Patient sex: M
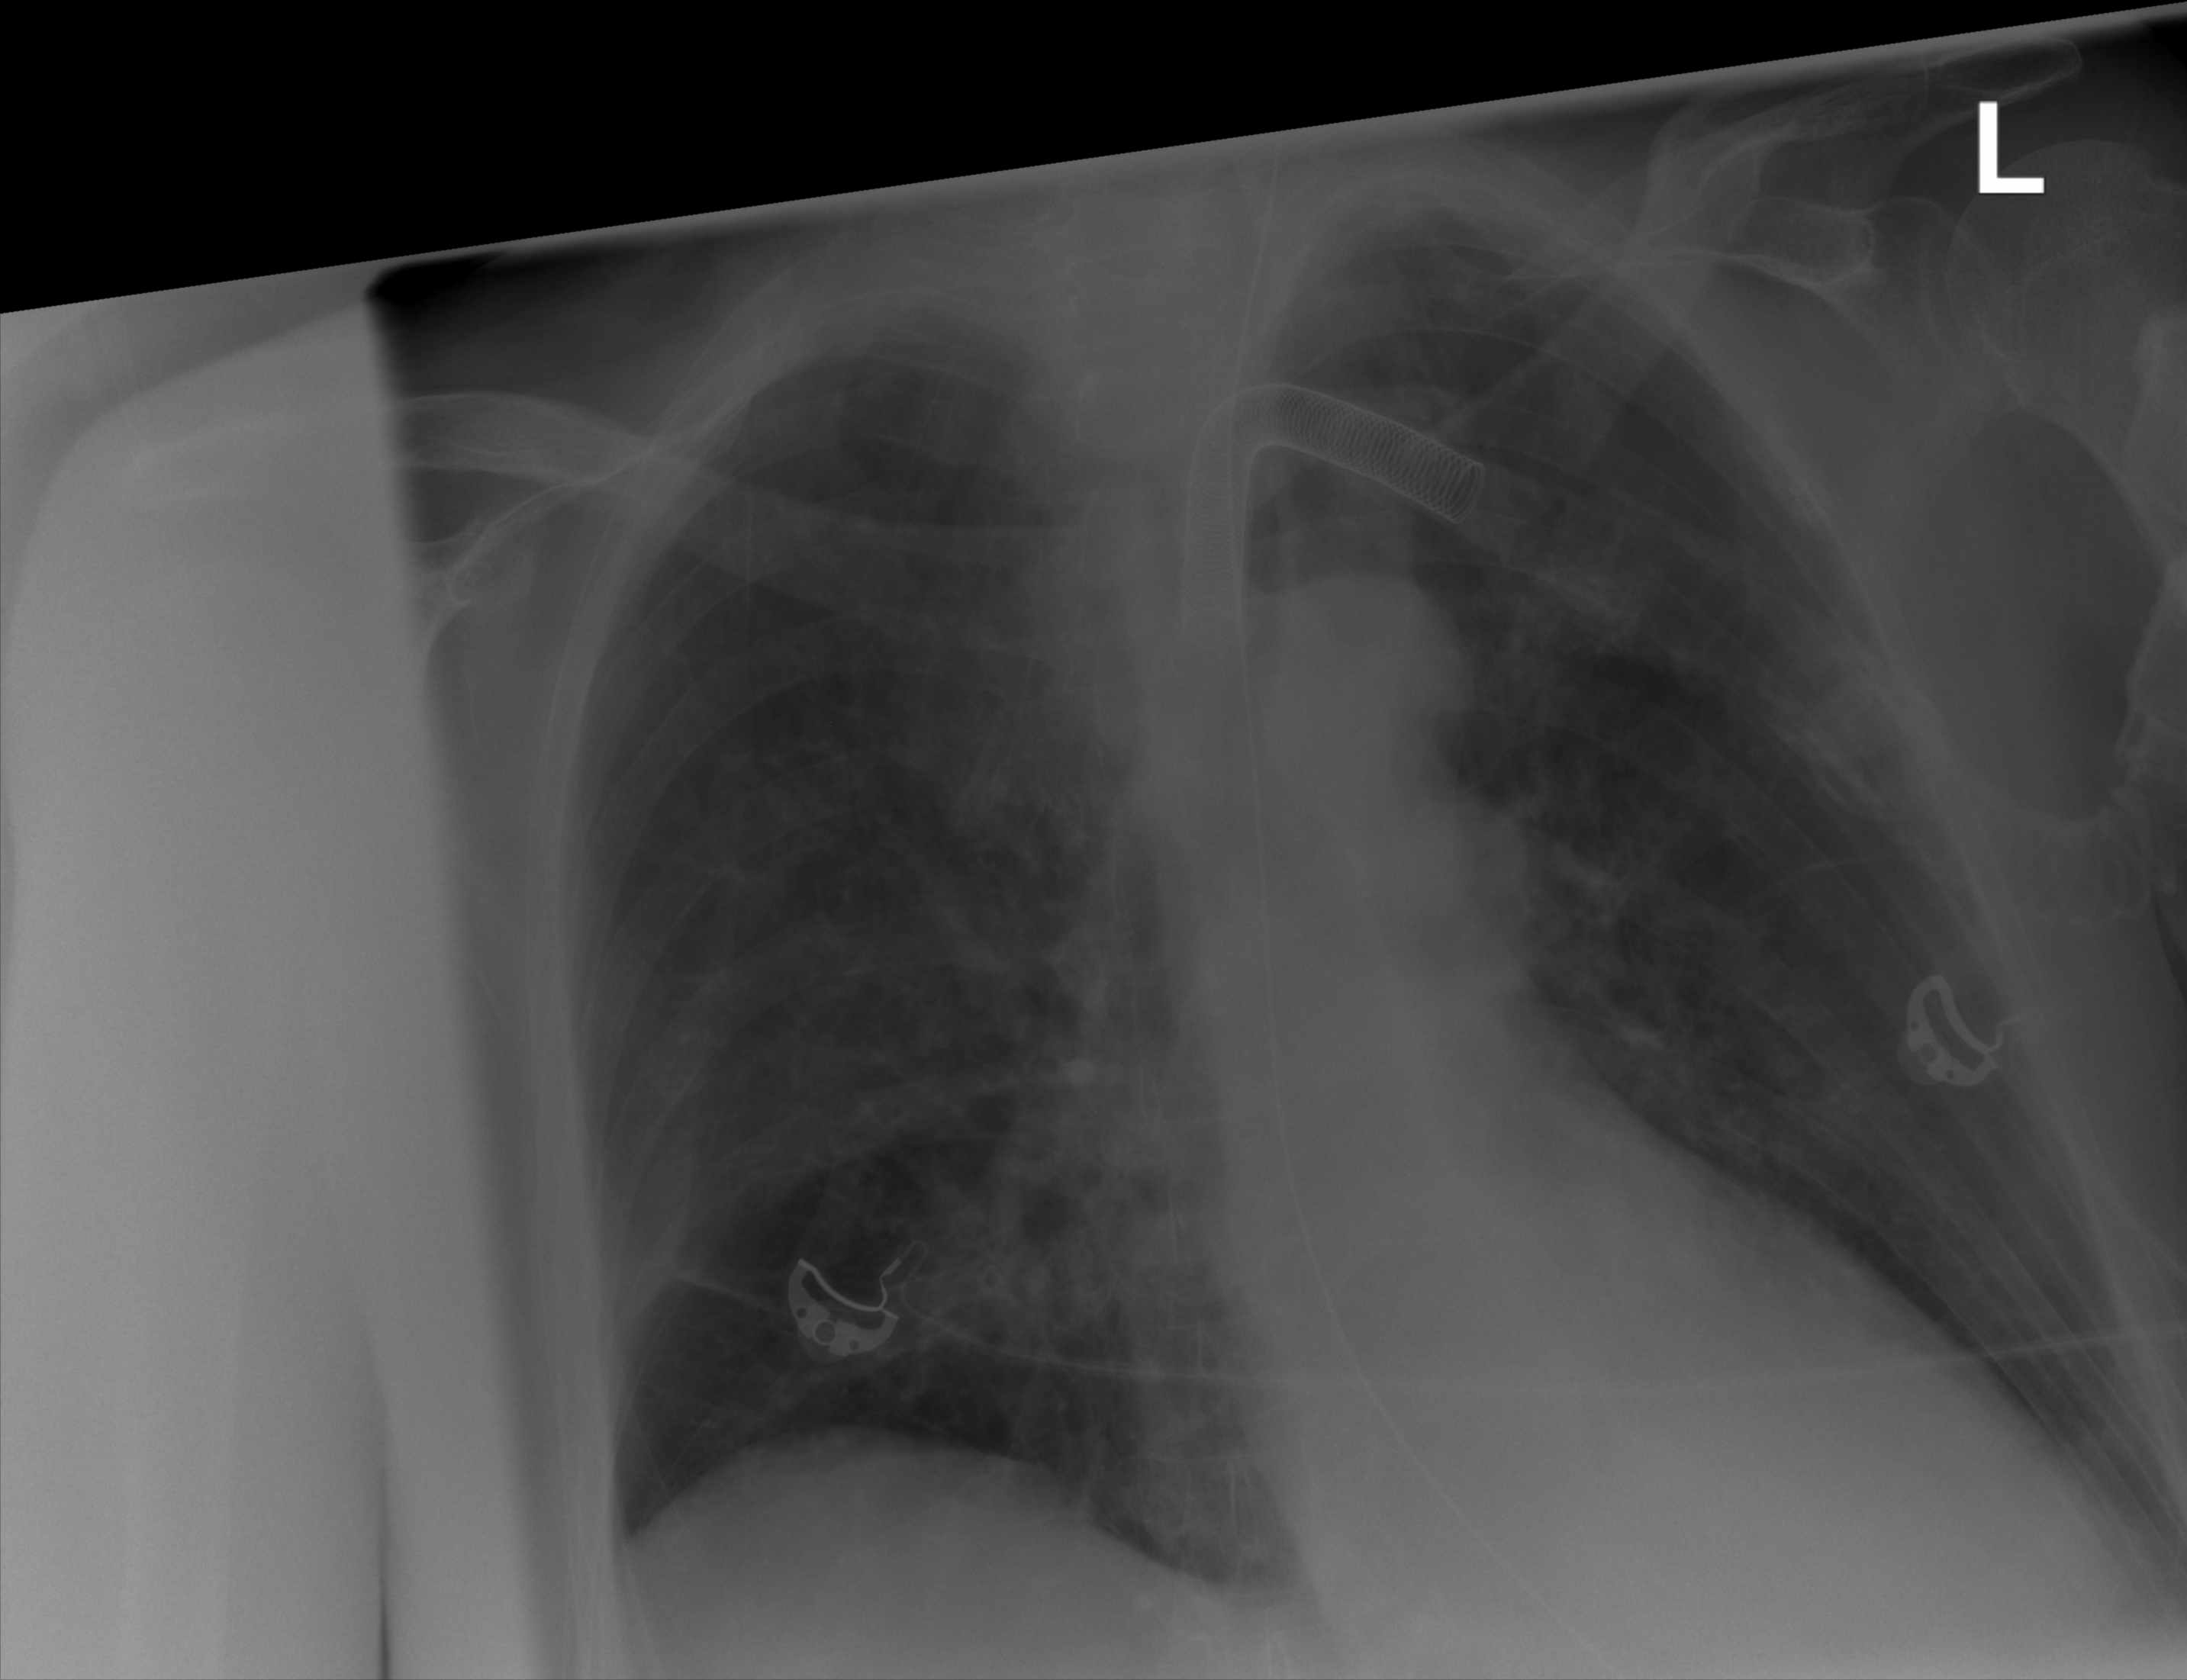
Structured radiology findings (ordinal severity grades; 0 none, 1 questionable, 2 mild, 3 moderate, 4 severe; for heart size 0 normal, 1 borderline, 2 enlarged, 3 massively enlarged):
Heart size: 0
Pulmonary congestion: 0
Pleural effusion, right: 0
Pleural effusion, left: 1
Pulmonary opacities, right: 0
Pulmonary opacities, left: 0
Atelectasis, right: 1
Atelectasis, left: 2